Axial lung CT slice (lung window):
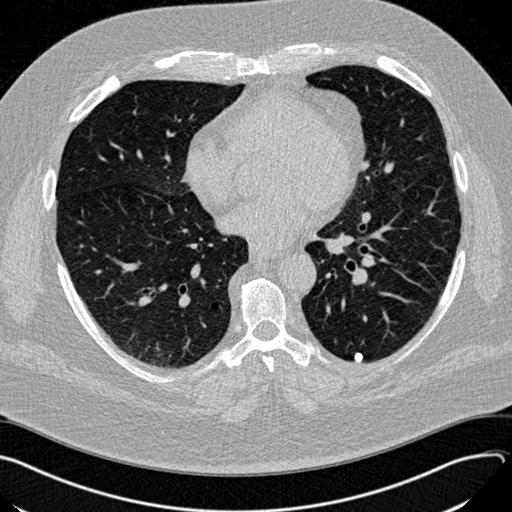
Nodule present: yes
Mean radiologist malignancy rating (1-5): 2